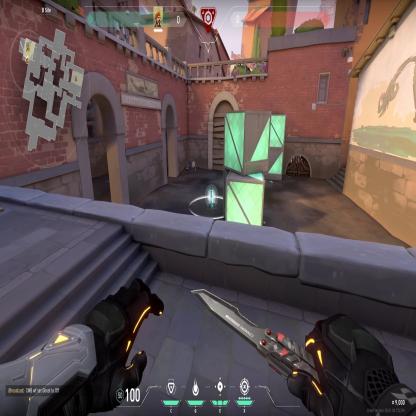
Label: planted spike